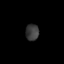
Tissue: lung
Cell type: Endothelial cells
Senescence score: 0.6765
Nuclear area (px): 215
Mean DAPI intensity: 58.665